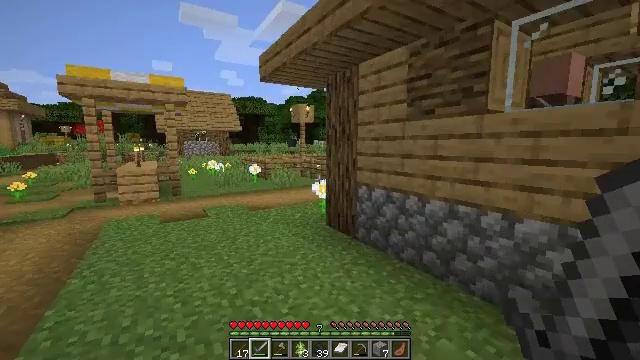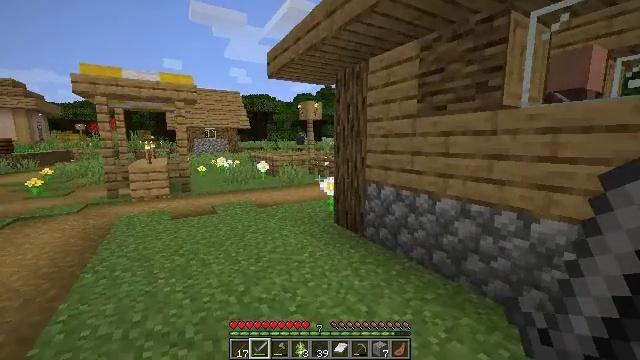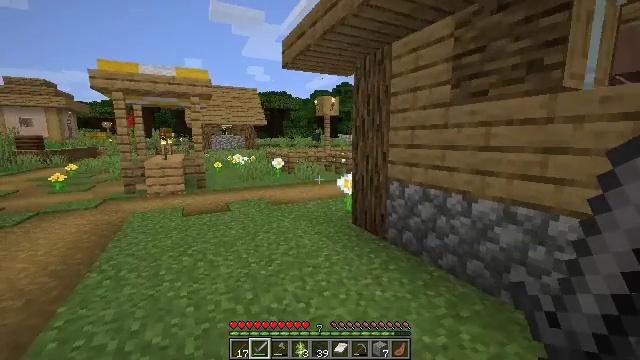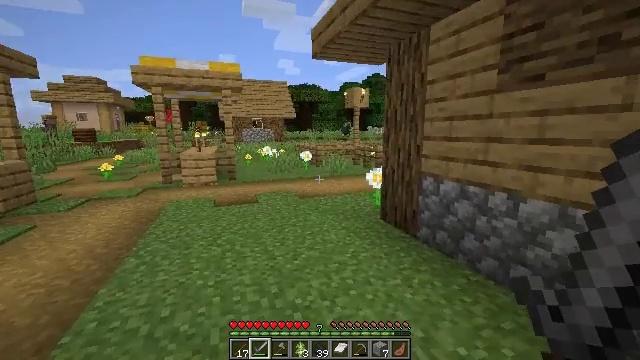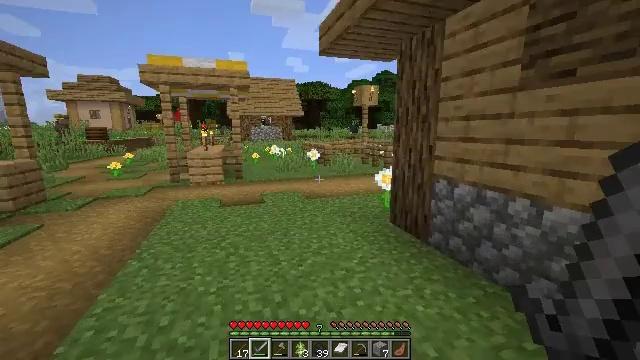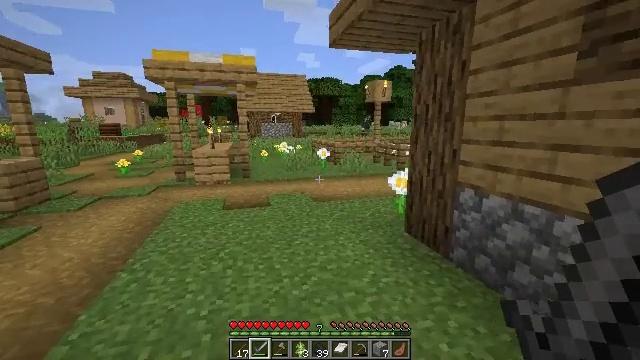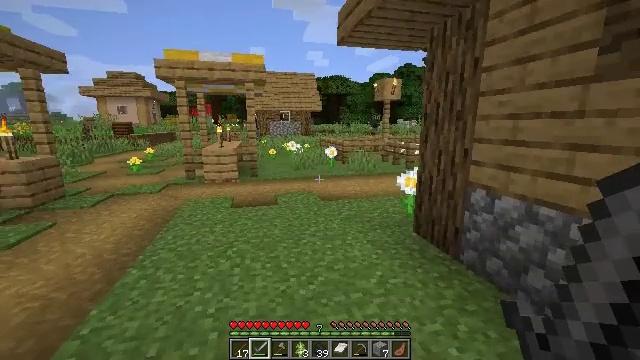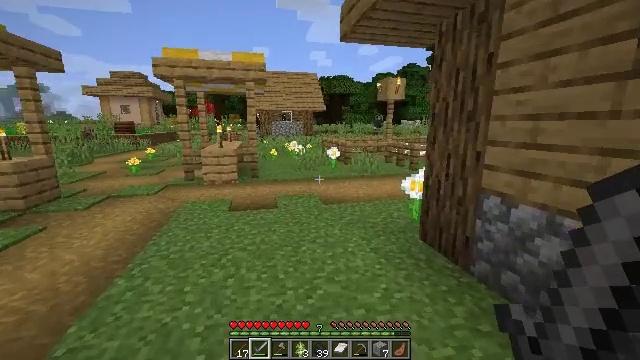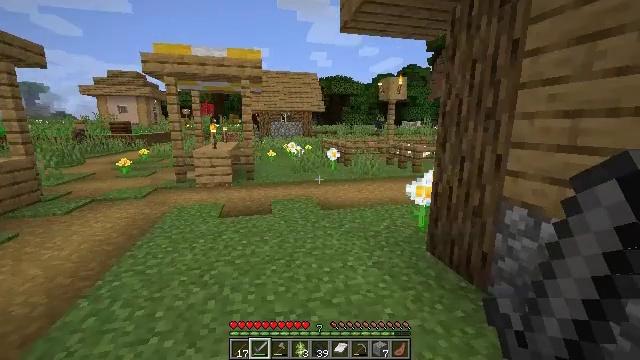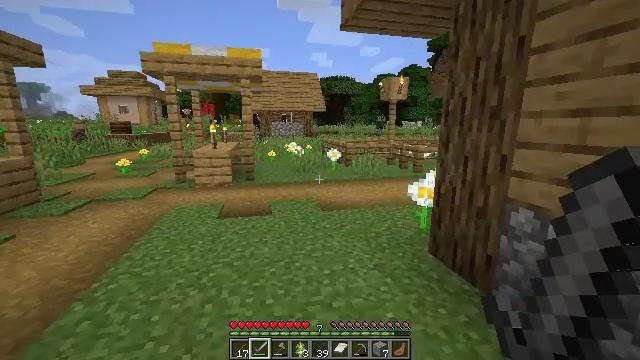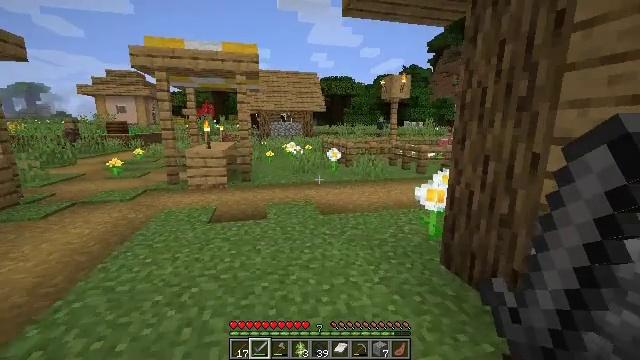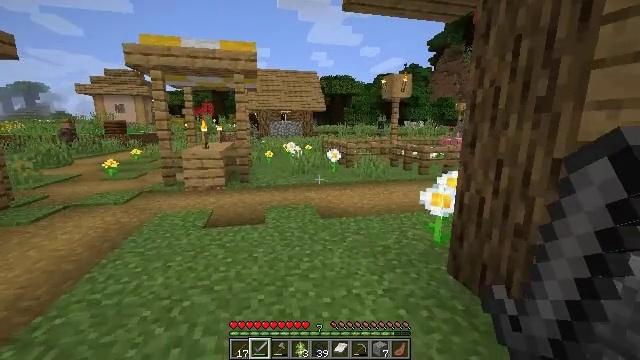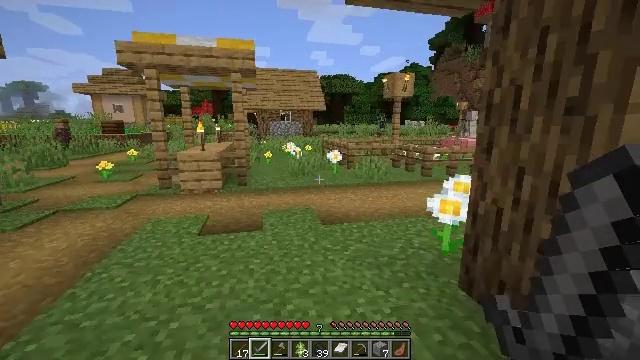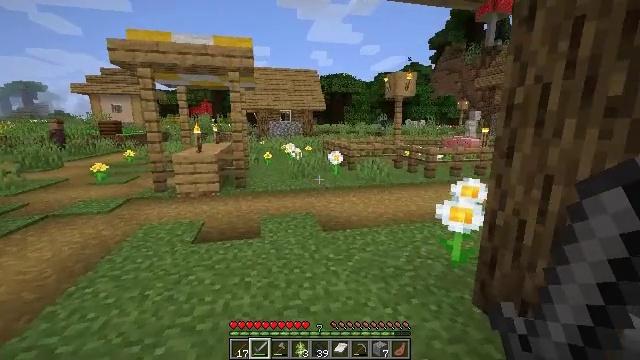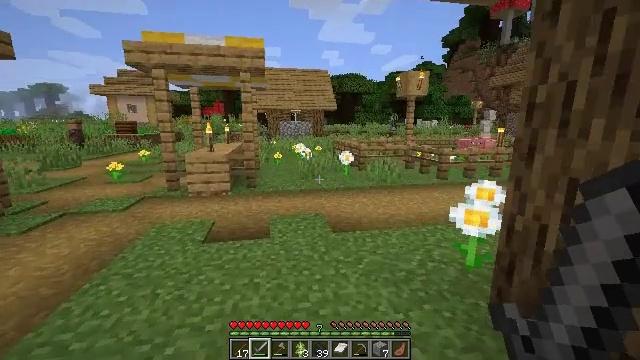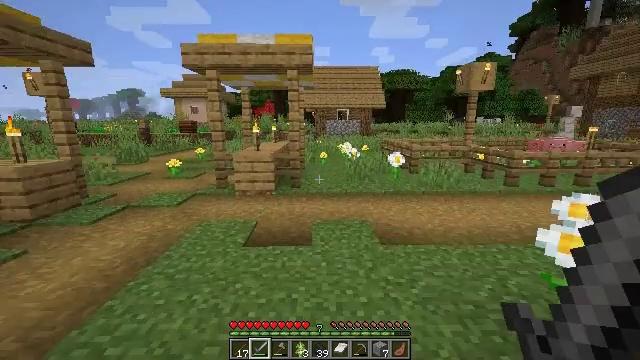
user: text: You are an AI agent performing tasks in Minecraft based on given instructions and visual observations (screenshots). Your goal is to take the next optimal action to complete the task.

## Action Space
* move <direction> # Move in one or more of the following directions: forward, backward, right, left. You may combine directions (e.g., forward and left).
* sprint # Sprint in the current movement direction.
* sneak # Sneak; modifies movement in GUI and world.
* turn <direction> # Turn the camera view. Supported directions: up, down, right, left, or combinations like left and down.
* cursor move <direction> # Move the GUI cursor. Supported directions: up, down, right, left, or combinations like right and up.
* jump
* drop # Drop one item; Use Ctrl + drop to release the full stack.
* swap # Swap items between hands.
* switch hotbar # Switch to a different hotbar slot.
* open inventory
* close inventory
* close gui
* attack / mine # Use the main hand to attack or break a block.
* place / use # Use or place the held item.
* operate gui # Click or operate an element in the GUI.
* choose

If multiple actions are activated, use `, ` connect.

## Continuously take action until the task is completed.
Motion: motion action
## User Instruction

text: Gather tall grass by hitting it.
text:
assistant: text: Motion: move forward, turn left
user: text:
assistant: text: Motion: move forward, turn left
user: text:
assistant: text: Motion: move forward, turn left and down
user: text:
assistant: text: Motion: move forward, turn left
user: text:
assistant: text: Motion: move forward, turn left
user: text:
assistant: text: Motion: move forward, turn left
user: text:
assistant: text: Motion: move forward
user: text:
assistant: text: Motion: move forward
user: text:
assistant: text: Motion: move forward
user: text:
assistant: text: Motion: move forward
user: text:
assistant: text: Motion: move forward
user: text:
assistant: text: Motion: move forward
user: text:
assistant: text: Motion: move forward
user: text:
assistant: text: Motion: move forward, turn left
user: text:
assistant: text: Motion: move forward, turn left
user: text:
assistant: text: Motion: move forward, turn left
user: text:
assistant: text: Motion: move forward, turn left and down
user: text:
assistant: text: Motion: move forward, turn left and down
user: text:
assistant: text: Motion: move forward, turn left
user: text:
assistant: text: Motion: move forward, turn left
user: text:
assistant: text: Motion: move forward, turn left
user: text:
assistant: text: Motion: move forward, turn left
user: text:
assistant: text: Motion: move forward, turn left
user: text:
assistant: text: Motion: move forward, turn left
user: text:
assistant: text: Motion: move forward, turn left
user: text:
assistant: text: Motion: move forward, turn left
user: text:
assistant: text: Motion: move forward, turn left
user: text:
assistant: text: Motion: move forward, turn left
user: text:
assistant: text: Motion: move forward, turn left
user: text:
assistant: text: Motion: move forward, turn left